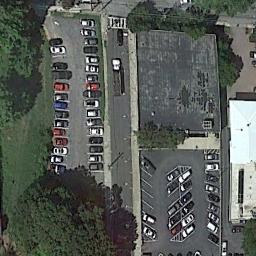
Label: parking_lot